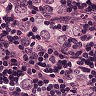
Metastatic tissue present: yes